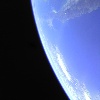
Label: water